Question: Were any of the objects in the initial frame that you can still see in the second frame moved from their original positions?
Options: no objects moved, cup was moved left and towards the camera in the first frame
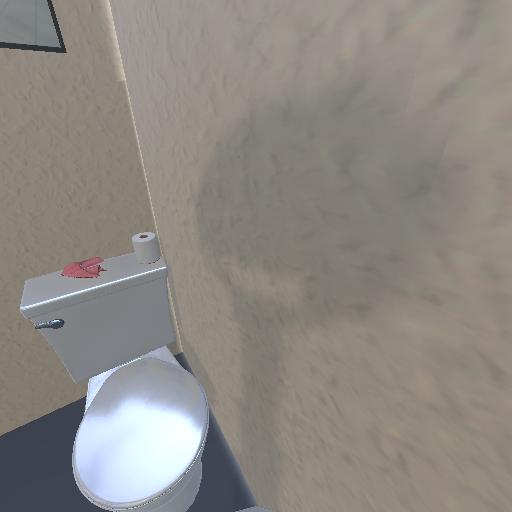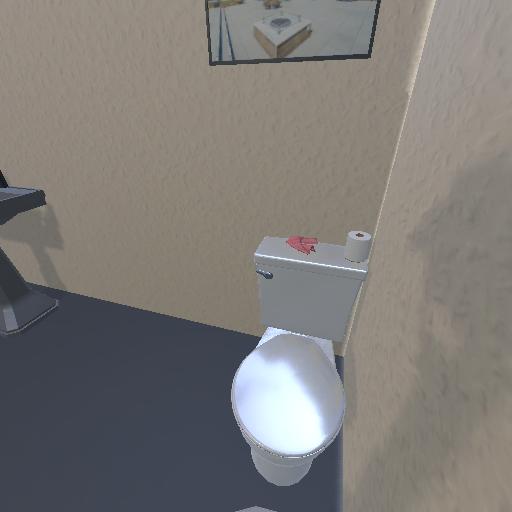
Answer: no objects moved